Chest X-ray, AP view. Patient: 50 years old, sex M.
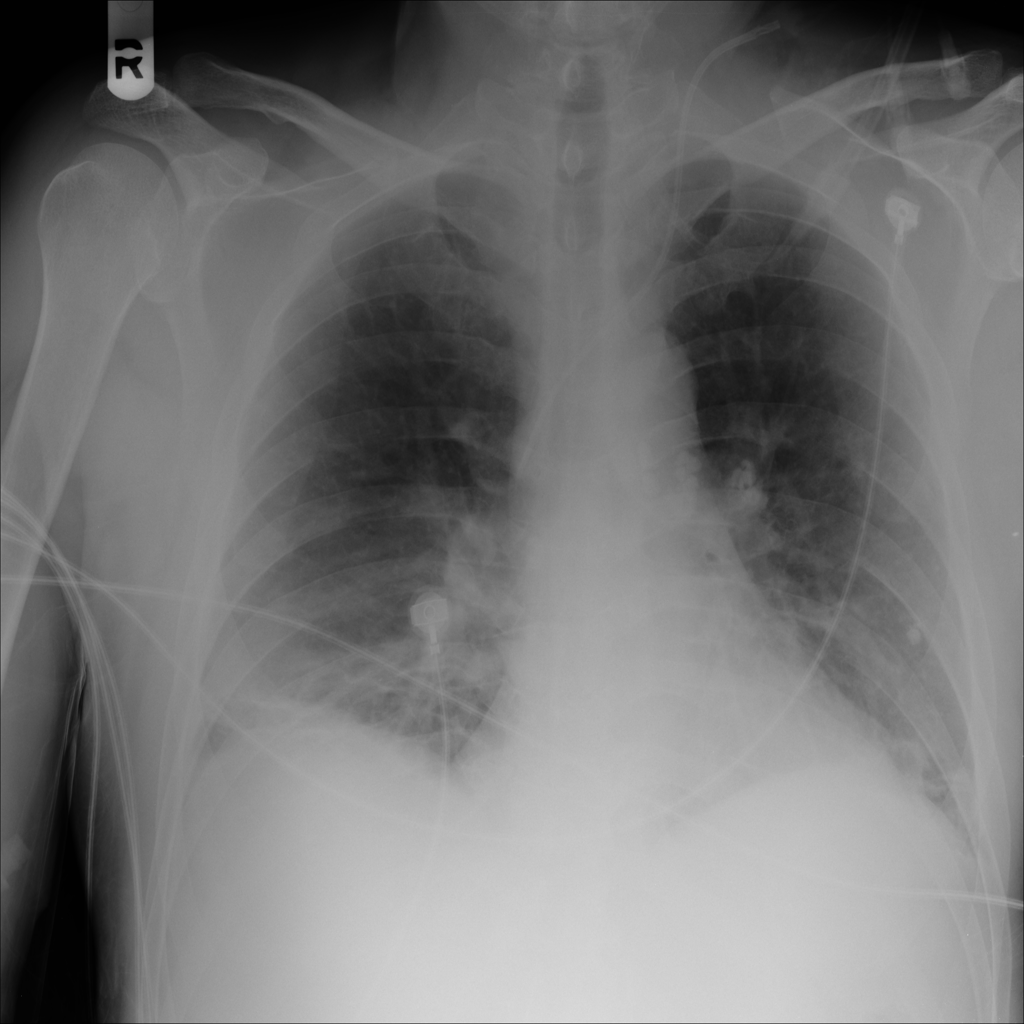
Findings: Atelectasis